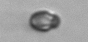
Label: Heterocapsa_rotundata